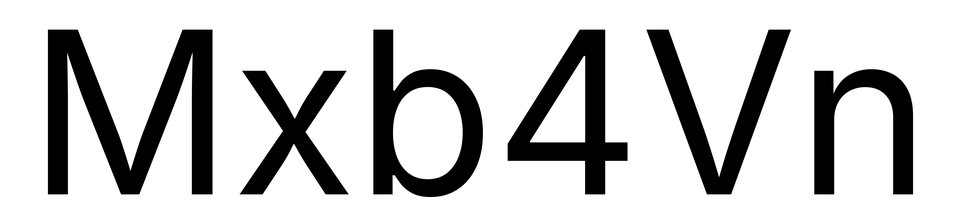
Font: Inter_Regular